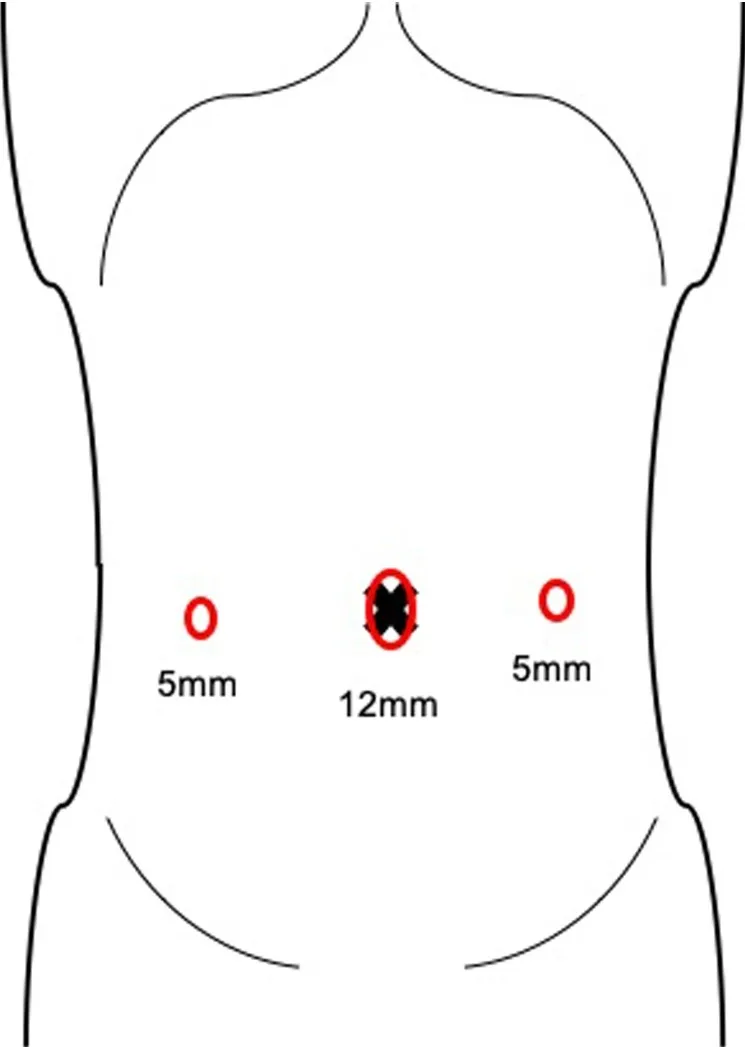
Schematic illustration of port placement.
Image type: pathology (immunostaining)